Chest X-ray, AP view. Patient: 50 years old, sex F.
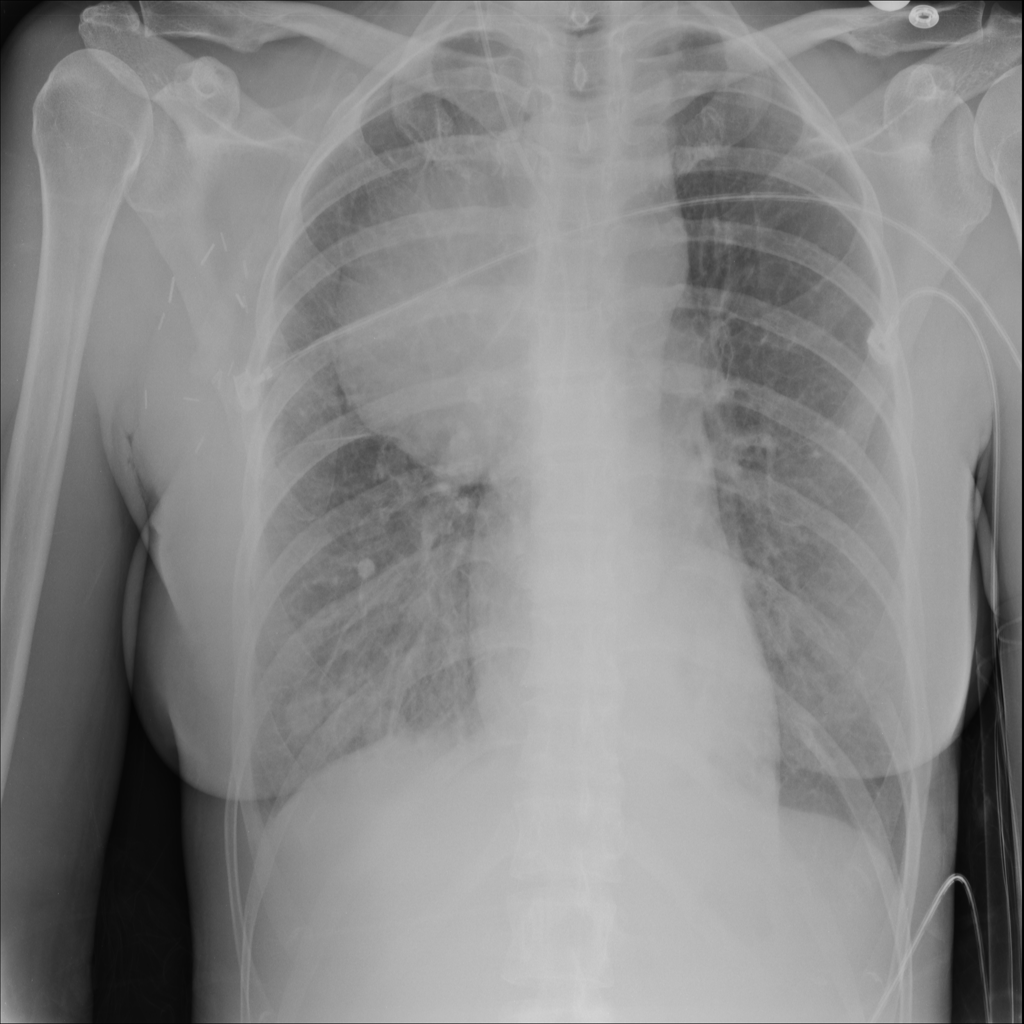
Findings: Mass